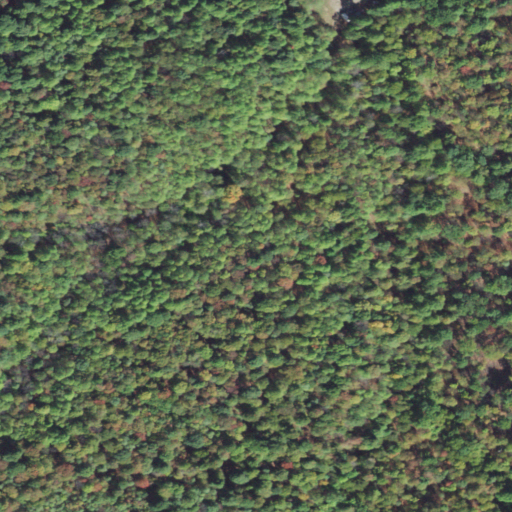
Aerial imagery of depression(s) in Pennsylvania named The Punchbowl containing only deciduous forest